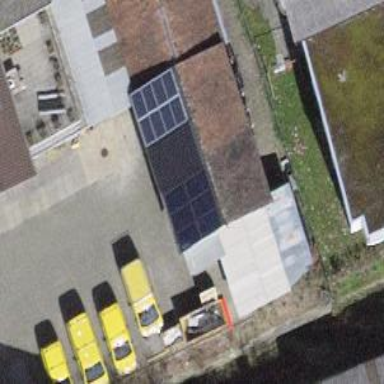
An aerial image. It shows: Solar power generator using photovoltaic panels.